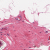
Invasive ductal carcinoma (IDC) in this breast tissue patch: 0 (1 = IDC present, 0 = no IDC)